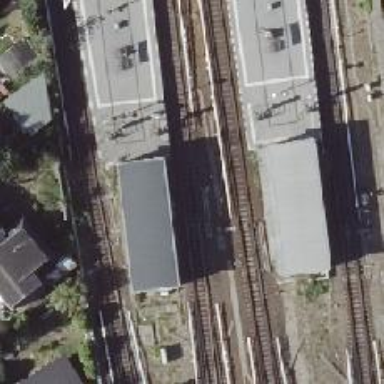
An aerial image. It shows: Railway switch with outer curved design.